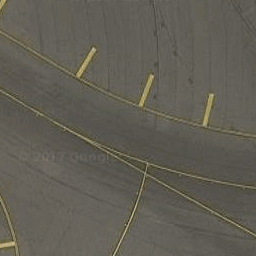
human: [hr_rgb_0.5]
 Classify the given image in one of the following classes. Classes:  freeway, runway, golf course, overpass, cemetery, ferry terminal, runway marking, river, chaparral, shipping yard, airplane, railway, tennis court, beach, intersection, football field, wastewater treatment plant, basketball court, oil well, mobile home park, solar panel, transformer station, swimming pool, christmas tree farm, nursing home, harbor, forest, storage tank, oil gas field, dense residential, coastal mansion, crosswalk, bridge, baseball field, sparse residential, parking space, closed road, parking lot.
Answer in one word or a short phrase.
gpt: runway marking